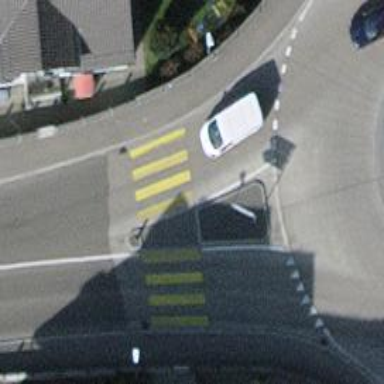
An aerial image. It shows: Advisory cycle lane on primary asphalt highway.